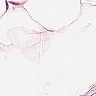
Metastatic tissue present: no